Question: Since upgrading to WP 3.5, I'm getting this weird duplication of the WYSIWYG editor:

For some reason, only refreshing the page sorts the problem - is this an official bug? I've tried disabling all my plugins and it's the same thing....
Thanks,
Osu
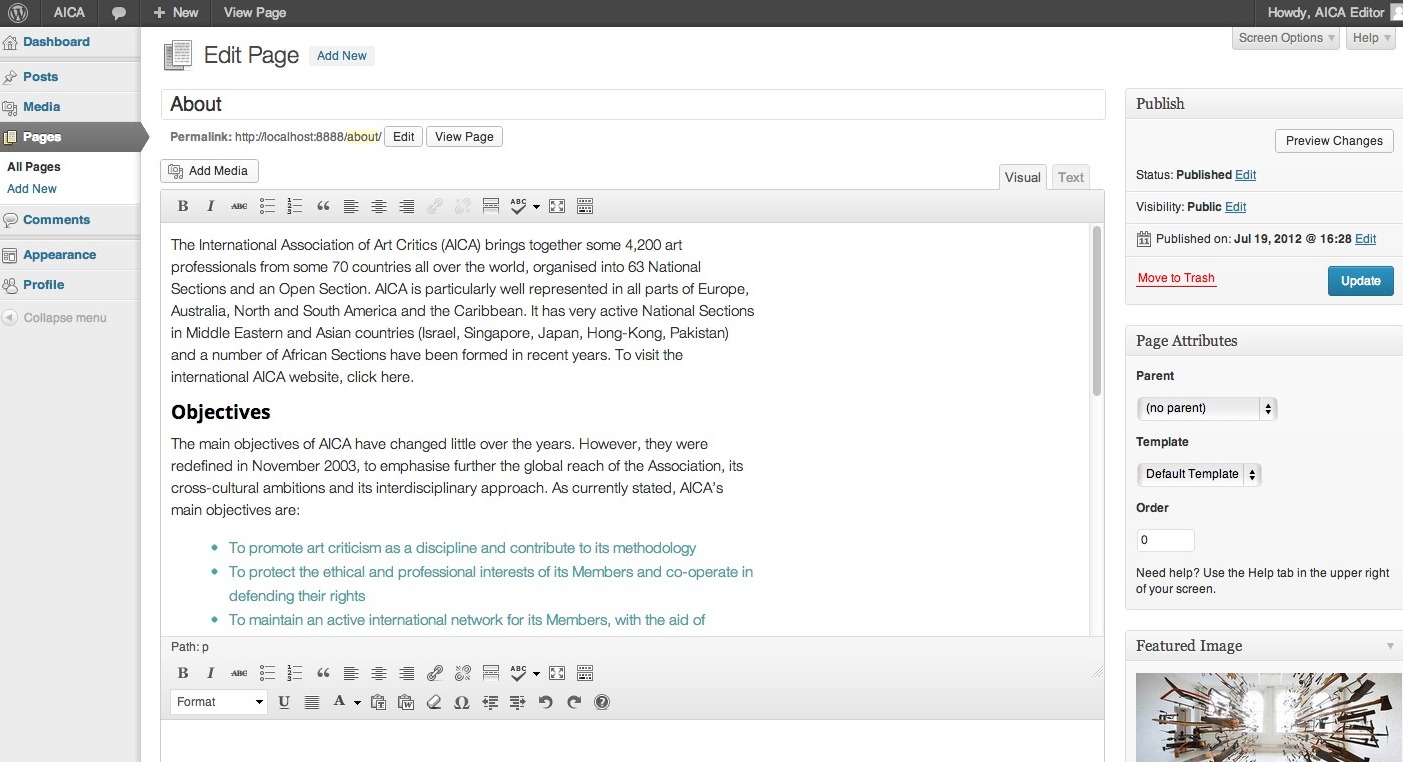
Answer: Try downloading the the <URL>.
And replace the 'wp-admin' folder with a new one.
If that doesn't work try the same with 'wp-includes'.
Hopes it helps